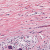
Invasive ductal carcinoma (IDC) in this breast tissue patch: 0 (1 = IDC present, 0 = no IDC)